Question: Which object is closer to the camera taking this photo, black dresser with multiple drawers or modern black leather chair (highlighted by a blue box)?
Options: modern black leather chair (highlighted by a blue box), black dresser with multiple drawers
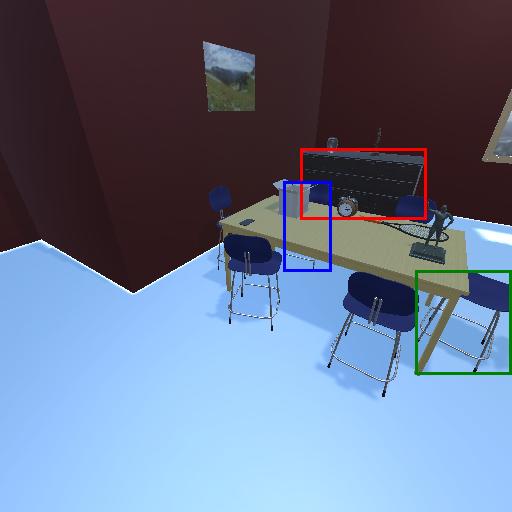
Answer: modern black leather chair (highlighted by a blue box)